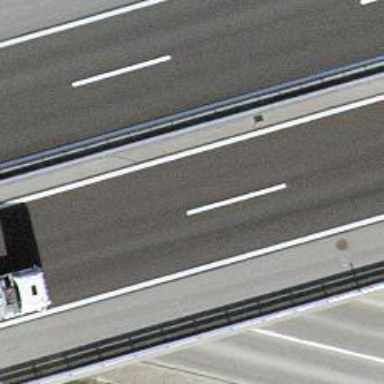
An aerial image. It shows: Motorway bridge.